Field crop: maize
Growth stage: 2
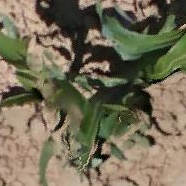
Species: maize